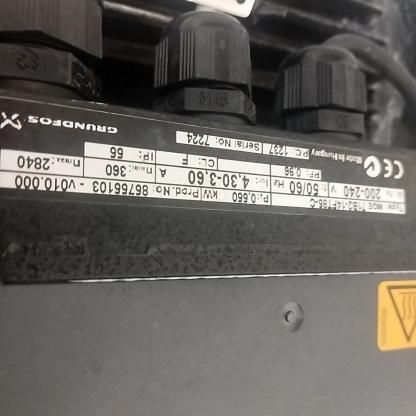
Klasa: tabliczka-znamionowa